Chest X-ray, PA view. Patient: 21 years old, sex M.
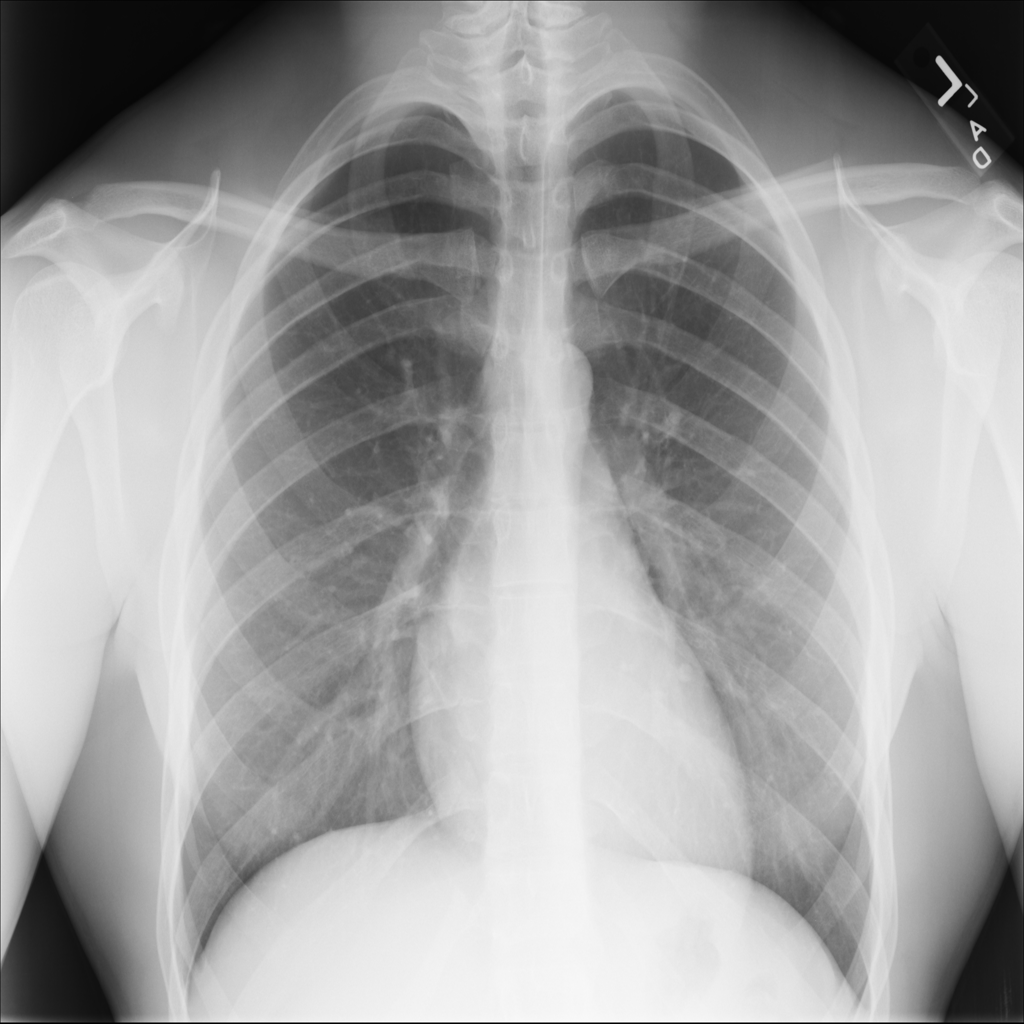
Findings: No Finding